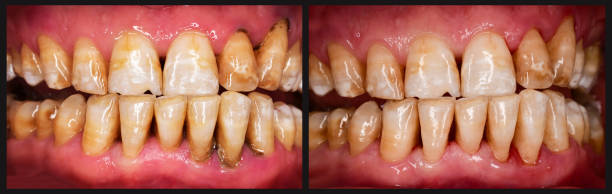
Condition: Calculus